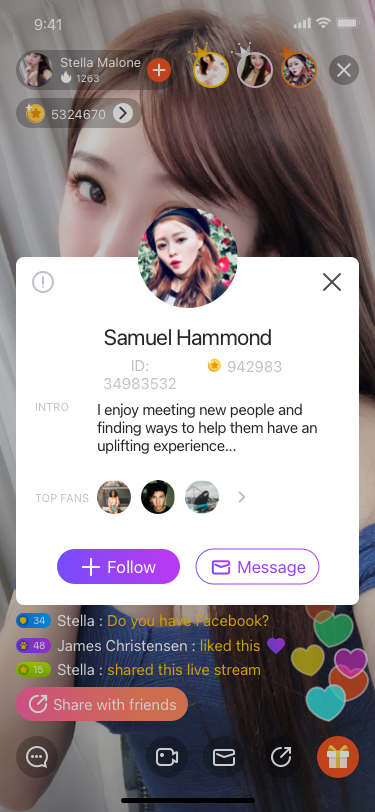
Text in this UI design:
Stella Malone
1263
5324670
Andrew : followed this host
Stella : shared this live stream
Stella : Do you have Facebook?
James Christensen : liked this
Share with friends
TOP FANS
INTRO
I enjoy meeting new people and finding ways to help them have an uplifting experience...
942983
Samuel Hammond
ID: 34983532
Follow
Message